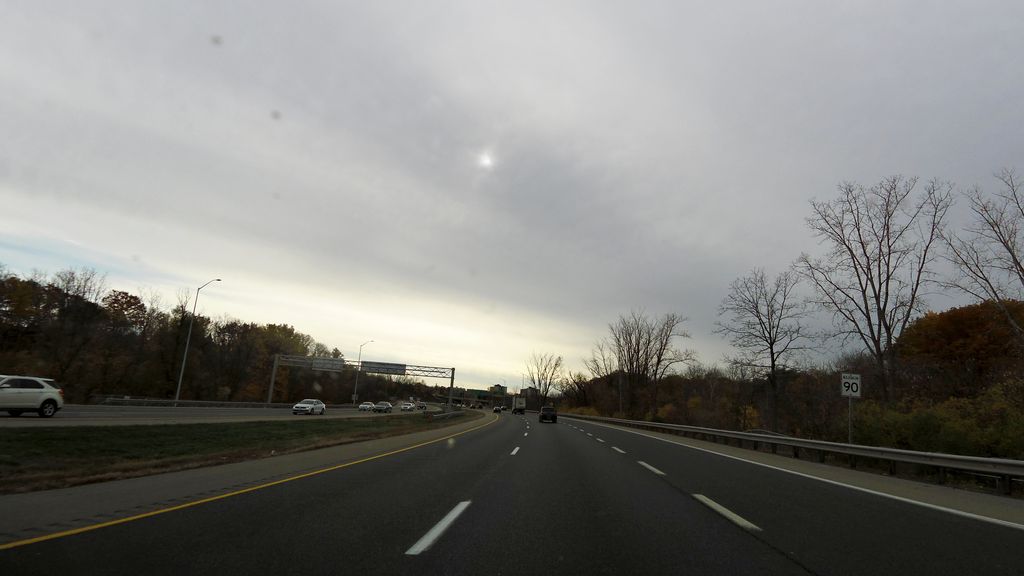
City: hamilton